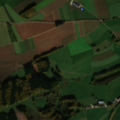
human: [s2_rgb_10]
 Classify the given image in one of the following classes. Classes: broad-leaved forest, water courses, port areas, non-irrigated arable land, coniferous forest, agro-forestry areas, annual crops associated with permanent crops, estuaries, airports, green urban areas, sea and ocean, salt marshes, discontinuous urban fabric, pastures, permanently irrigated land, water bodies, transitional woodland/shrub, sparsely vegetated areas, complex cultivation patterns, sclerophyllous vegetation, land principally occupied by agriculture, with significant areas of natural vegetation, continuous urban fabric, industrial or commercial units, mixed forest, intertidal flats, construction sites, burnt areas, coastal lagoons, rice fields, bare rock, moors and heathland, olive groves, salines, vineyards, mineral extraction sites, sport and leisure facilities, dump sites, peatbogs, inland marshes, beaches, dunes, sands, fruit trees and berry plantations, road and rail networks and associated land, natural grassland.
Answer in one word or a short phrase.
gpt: discontinuous urban fabric, pastures, complex cultivation patterns, land principally occupied by agriculture, with significant areas of natural vegetation, mixed forest